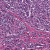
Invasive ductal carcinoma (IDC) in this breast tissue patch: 1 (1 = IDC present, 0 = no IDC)